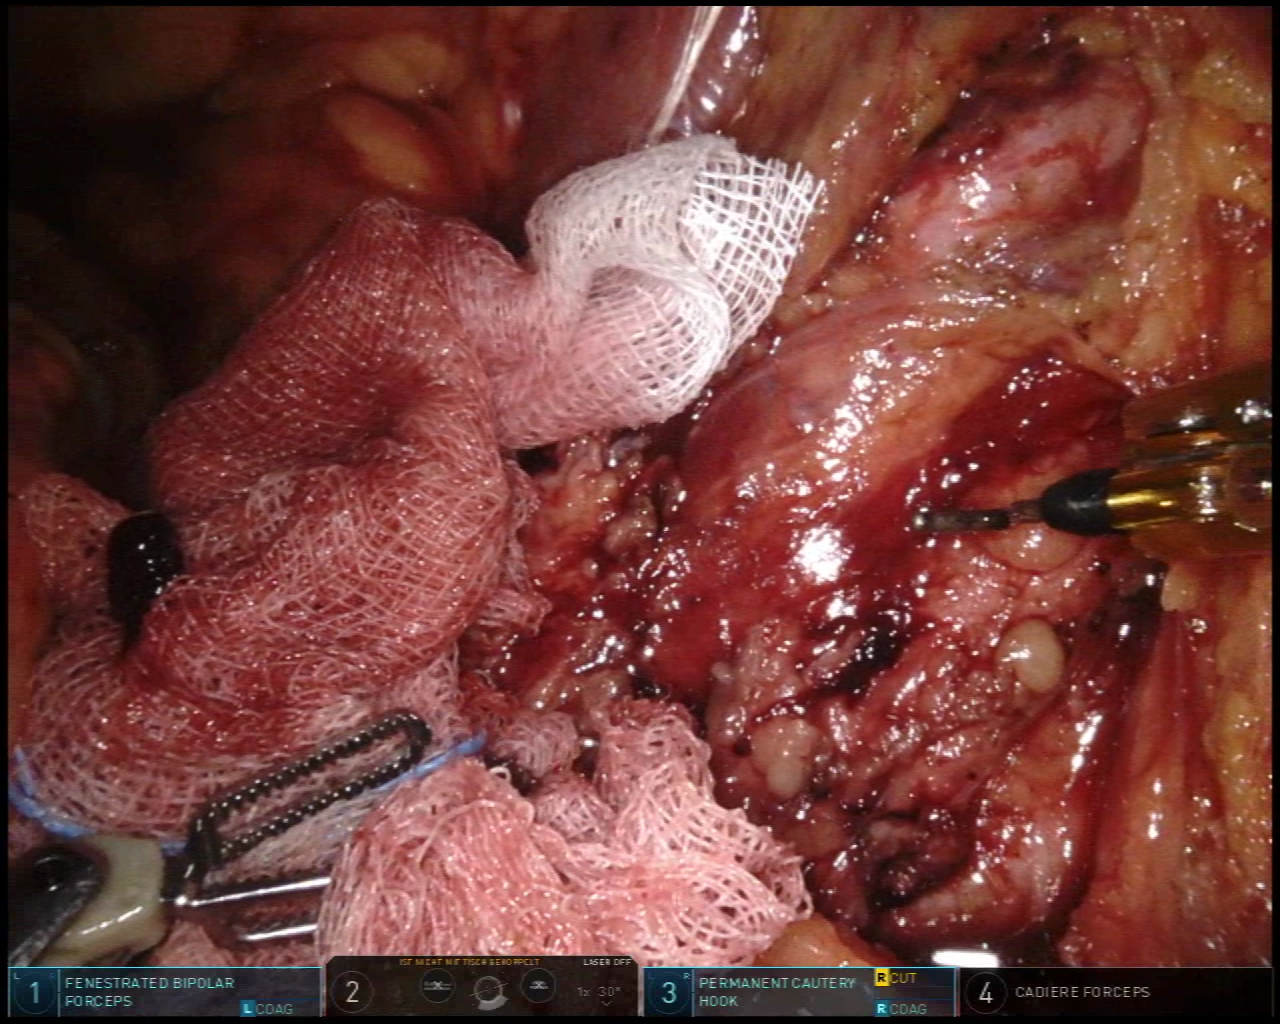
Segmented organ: ureter
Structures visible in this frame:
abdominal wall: no
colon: no
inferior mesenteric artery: no
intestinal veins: no
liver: no
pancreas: no
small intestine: no
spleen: no
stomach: no
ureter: yes
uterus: no
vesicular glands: no